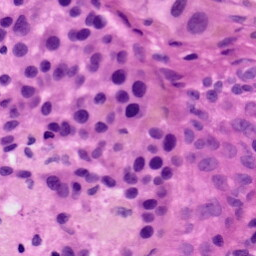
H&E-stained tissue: Skin